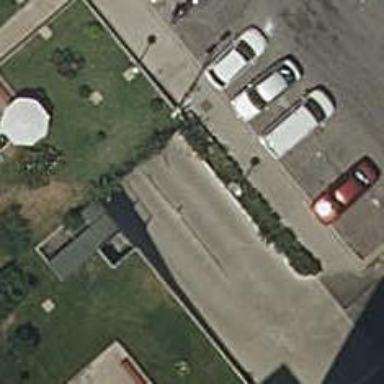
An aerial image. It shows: Parking area.